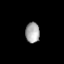
Tissue: lung
Cell type: Epithelial cells
Senescence score: 0.2336
Nuclear area (px): 282
Mean DAPI intensity: 168.032